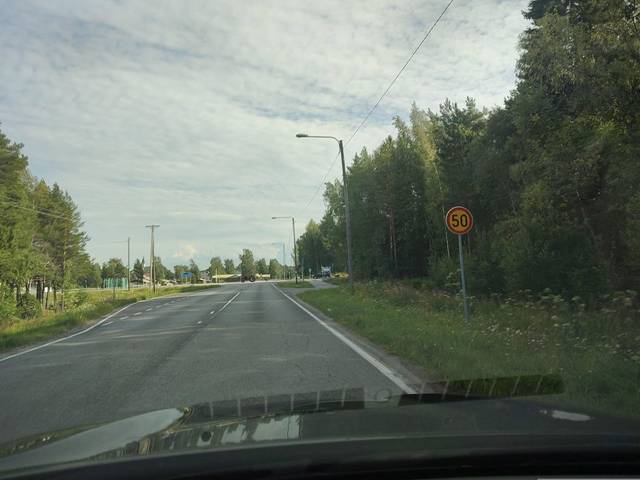
Region: Finland
Coordinates: 61.864, 21.496